Interaction volume radius: 5 \u00c5
Interaction volume height: 10 \u00c5
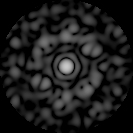
Disorder parameter: 0.7865